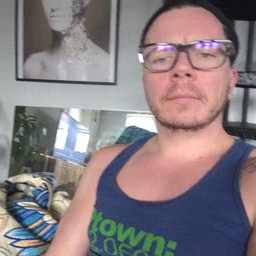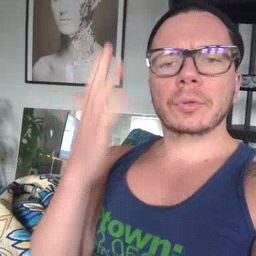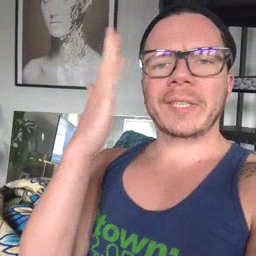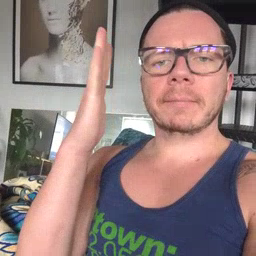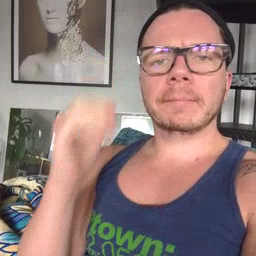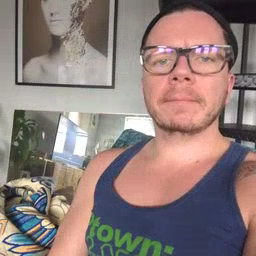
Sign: tree